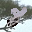
Label: 8